В горизонтально расположенный плоский конденсатор до середины вставлен брусок, который может скользить без трения между пластинами конденсатора (см. рисунок).  Конденсатор подключен к источнику постоянного напряжения $U$. В некоторый момент времени брусок без толчка отпускают.
Найдите зависимость скорости бруска $v$ от времени и постройте ее график. Геометрические размеры бруска $b \times b \times d$, его диэлектрическая проницаемость $\varepsilon$, плотность $\rho$. Расстояние между пластинами конденсатора $d$, их размеры $b \times b$.
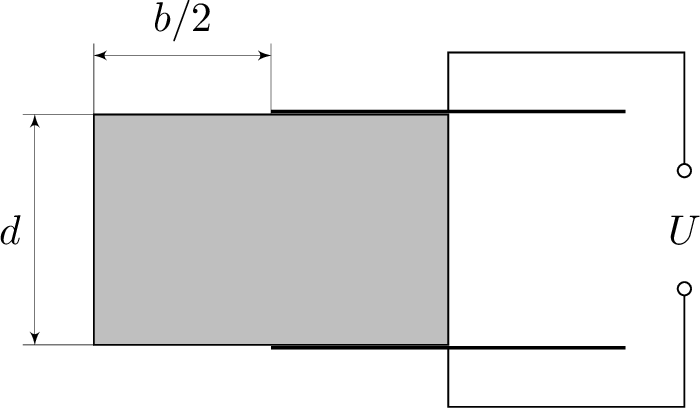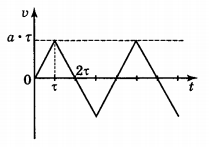
Решение: Воспользуемся законом сохранения энергии системы «источник—конденсатор—брусок». Источник тока совершает работу по увеличению электрической энергии конденсатора и кинетической энергии бруска:$$\left(q-q_{0}\right) U=\frac{C U^{2}}{2}-\frac{C_{0} U^{2}}{2}+\frac{m v^{2}}{2}, \qquad (1)$$где $q$ — заряд конденсатора в текущий момент времени, $q_{0}$ — начальный заряд конденсатора, $m$ — масса бруска, $v$ — текущее значение его скорости.Поскольку $q=C U$, $q_{0}=C_{0} U$, выражение $(1)$ преобразуем к виду$$\frac{\left(C-C_{0}\right) U^{2}}{2}=\frac{m v^{2}}{2}. \qquad (2)$$Обозначим через $x$ расстояние, на которое брусок вошел между пластинами конденсатора. Тогда$$C-C_{0}=\frac{\varepsilon_{0}(\varepsilon-1)\left(x-\frac{b}{2}\right) b}{d}. \qquad (3)$$Подставим $(3)$ в $(2)$:$$\left[\frac{\varepsilon_{0}(\varepsilon-1) b U^{2}}{2 d}\right]\left(x-\frac{b}{2}\right)=\frac{m v^{2}}{2}. \qquad (4)$$Известно, что работа силы $F$ по перемещению $(x-x_{0})$ тела массы $m$ равна изменению кинетической энергии тела:$$F (x-x_{0})=\frac{m v^{2}}{2}. \qquad (5)$$Сравнивая $(4)$ и $(5)$, видим, что на брусок в конденсаторе действует сила $F$, равная выражению в квадратных скобках. Следовательно, ускорение бруска$$a=\frac{F}{m}=\frac{\varepsilon_{0}(\varepsilon-1) U^{2}}{2 b d^{2} \rho}. \qquad (6)$$Брусок будет двигаться со скоростью$$v=a t=\frac{\varepsilon_{0}(\varepsilon-1) U^{2}}{2 b d^{2} \rho} t$$до момента времени $\tau=\sqrt{\frac{b}{a}}$, когда брусок полностью втянется в конденсатор и его скорость достигнет максимального значения, равного$$v_{\max}=\sqrt{a b}.$$Затем она будет уменьшаться по линейному закону $v=a(2 \tau-t)$ до момента времени $2 \tau$. После этого все этапы движения повторятся в обратном порядке (см. рисунок).
Ответ: $$ v=\frac{\varepsilon_{0}(\varepsilon-1) U^{2}}{2 b d^{2} \rho} t. $$
Темы:
T, Конденсатор, Электромагнетизм, Энергия электрического поля, Всероссийские, Диэлектрик